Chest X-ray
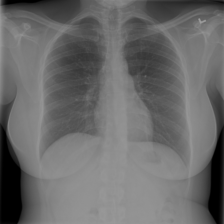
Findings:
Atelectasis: negative
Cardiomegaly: negative
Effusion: negative
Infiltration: negative
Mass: negative
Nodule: negative
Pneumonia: negative
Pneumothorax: negative
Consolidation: negative
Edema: negative
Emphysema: negative
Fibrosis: negative
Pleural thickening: negative
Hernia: negative